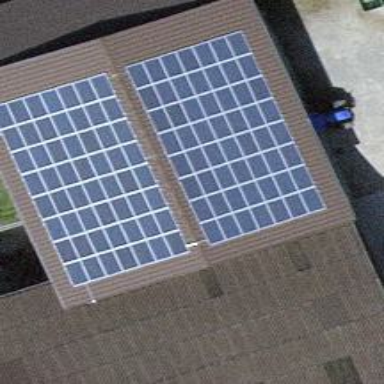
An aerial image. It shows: Solar power generator with photovoltaic panels.